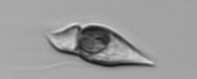
Label: Amphidinium